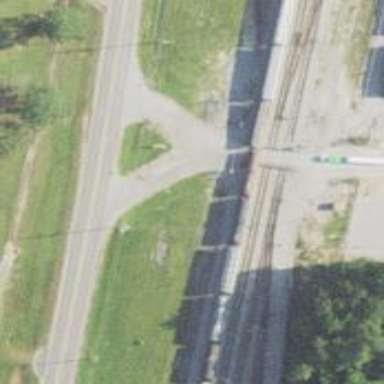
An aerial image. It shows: Railway level crossing.